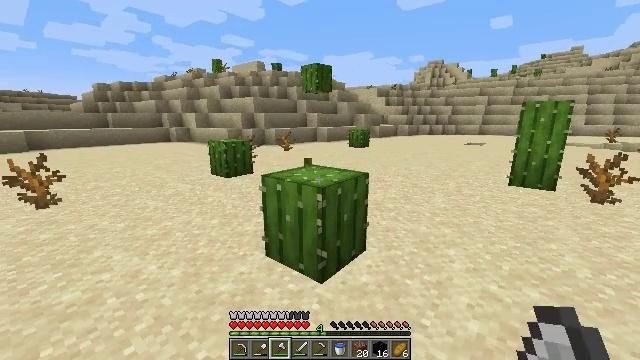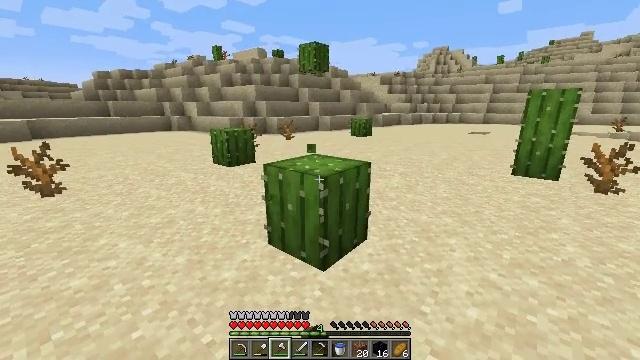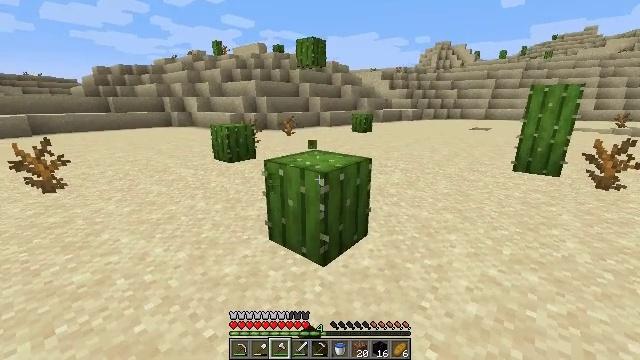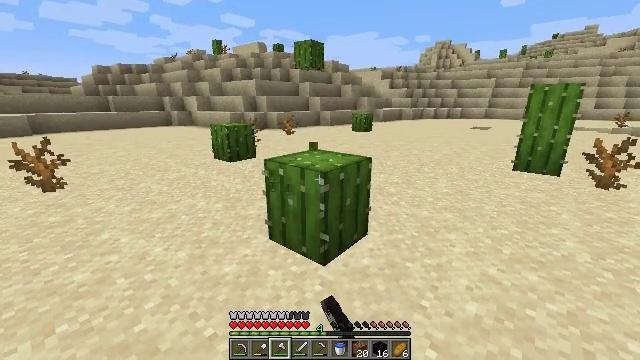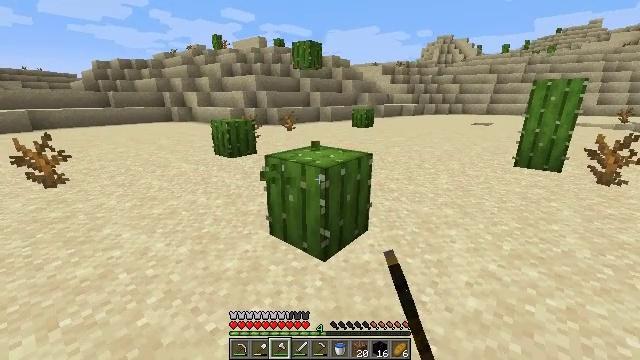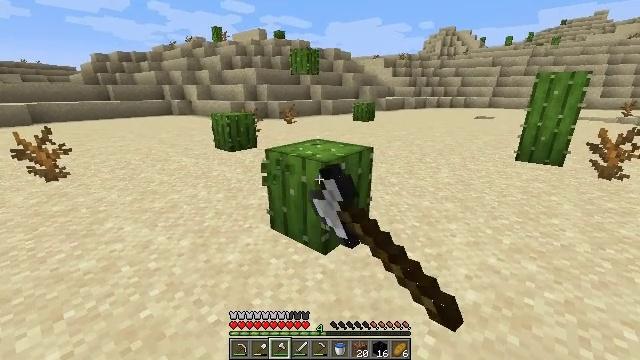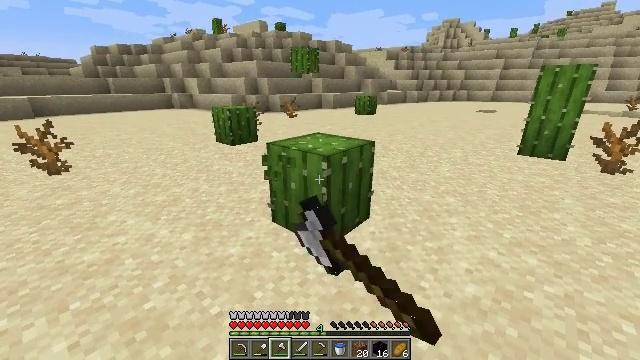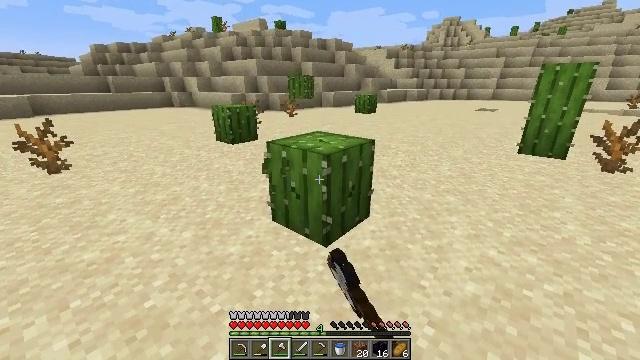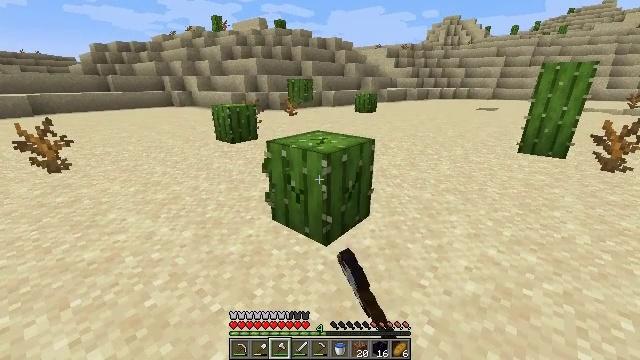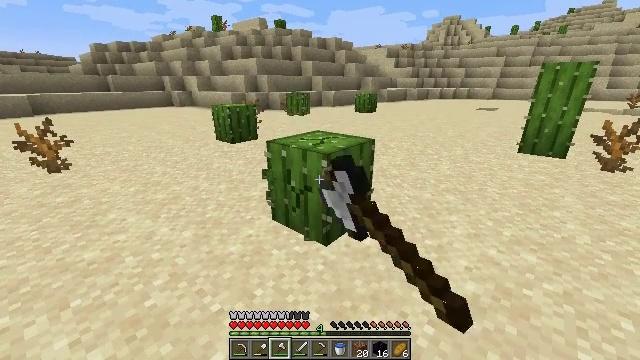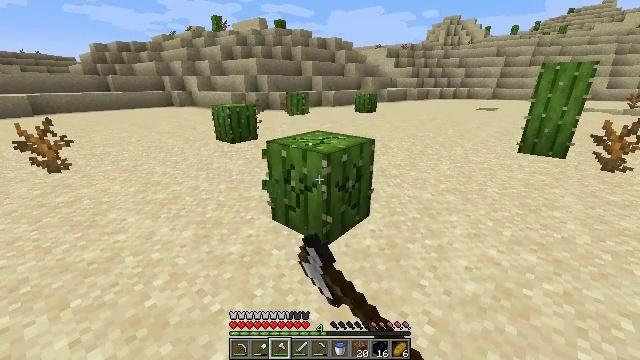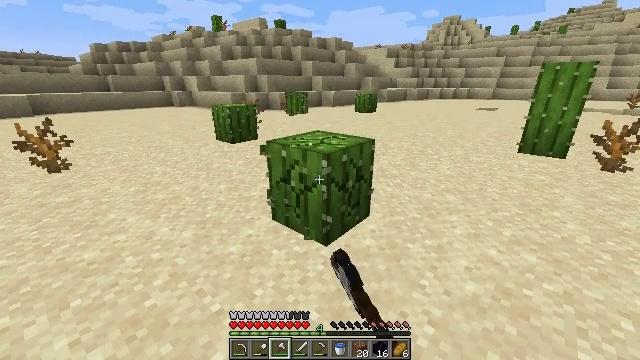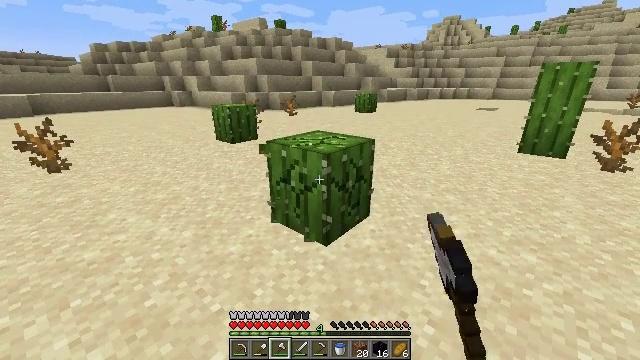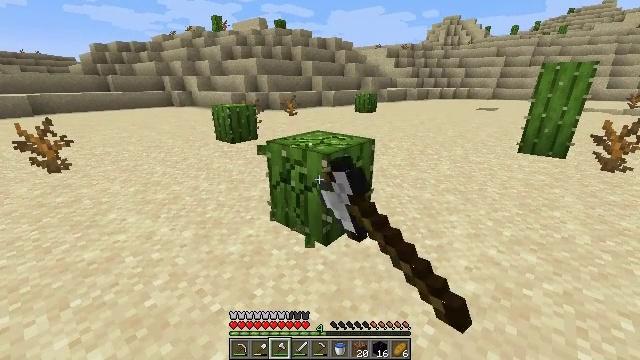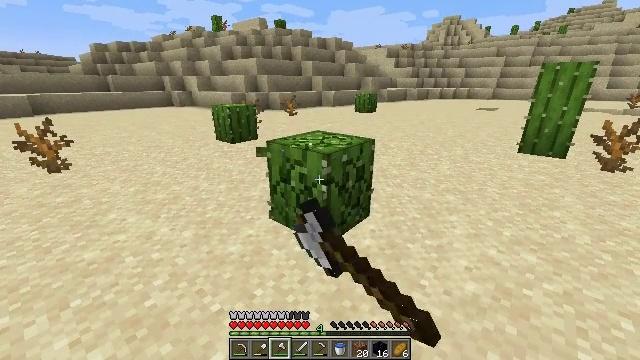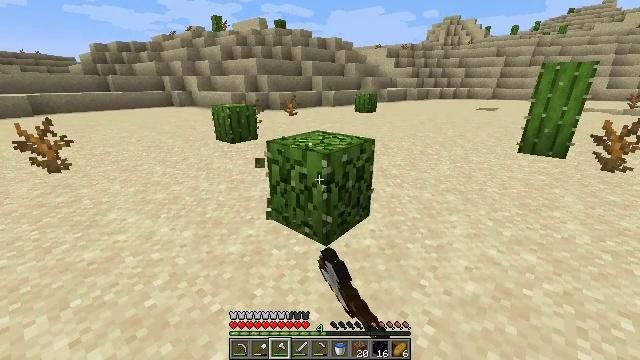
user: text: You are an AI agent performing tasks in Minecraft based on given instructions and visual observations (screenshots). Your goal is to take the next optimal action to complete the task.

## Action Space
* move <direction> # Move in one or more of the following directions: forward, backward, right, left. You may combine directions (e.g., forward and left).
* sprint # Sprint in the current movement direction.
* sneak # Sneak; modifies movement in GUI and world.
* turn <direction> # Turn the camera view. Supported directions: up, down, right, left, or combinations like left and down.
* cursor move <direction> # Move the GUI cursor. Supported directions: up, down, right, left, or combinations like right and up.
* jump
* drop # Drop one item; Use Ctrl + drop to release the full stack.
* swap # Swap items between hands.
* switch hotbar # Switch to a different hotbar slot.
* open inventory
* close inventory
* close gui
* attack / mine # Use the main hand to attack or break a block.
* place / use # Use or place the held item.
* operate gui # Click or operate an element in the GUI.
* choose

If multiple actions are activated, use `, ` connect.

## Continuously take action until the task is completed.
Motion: motion action
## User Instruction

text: Mine cactus from the desert.
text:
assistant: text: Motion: turn down, attack / mine
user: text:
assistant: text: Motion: attack / mine
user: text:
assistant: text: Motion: attack / mine
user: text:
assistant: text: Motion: attack / mine
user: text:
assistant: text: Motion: turn down, attack / mine
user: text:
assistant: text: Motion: turn down, attack / mine
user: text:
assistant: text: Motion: attack / mine
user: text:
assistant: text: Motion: attack / mine
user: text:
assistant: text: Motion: attack / mine
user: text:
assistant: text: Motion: attack / mine
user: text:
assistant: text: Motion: attack / mine
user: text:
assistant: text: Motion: attack / mine
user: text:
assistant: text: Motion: attack / mine
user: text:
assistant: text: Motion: attack / mine
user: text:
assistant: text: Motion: attack / mine
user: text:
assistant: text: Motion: attack / mine
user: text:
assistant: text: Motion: attack / mine
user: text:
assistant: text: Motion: attack / mine
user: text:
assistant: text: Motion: attack / mine
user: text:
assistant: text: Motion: attack / mine
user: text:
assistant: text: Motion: attack / mine
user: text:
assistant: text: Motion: attack / mine
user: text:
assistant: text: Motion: attack / mine